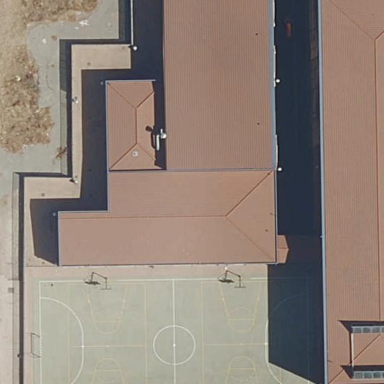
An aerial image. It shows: School.